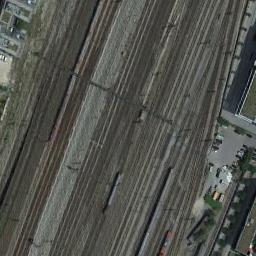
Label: railway